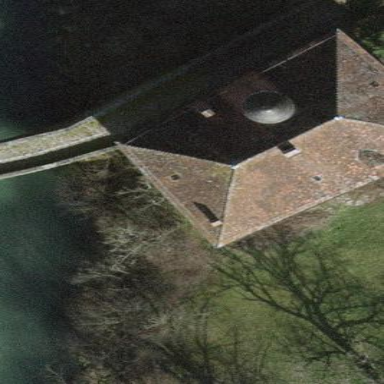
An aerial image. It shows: Historic castle building of manor type.